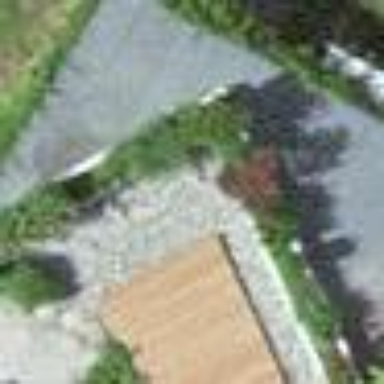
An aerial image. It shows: Garage.